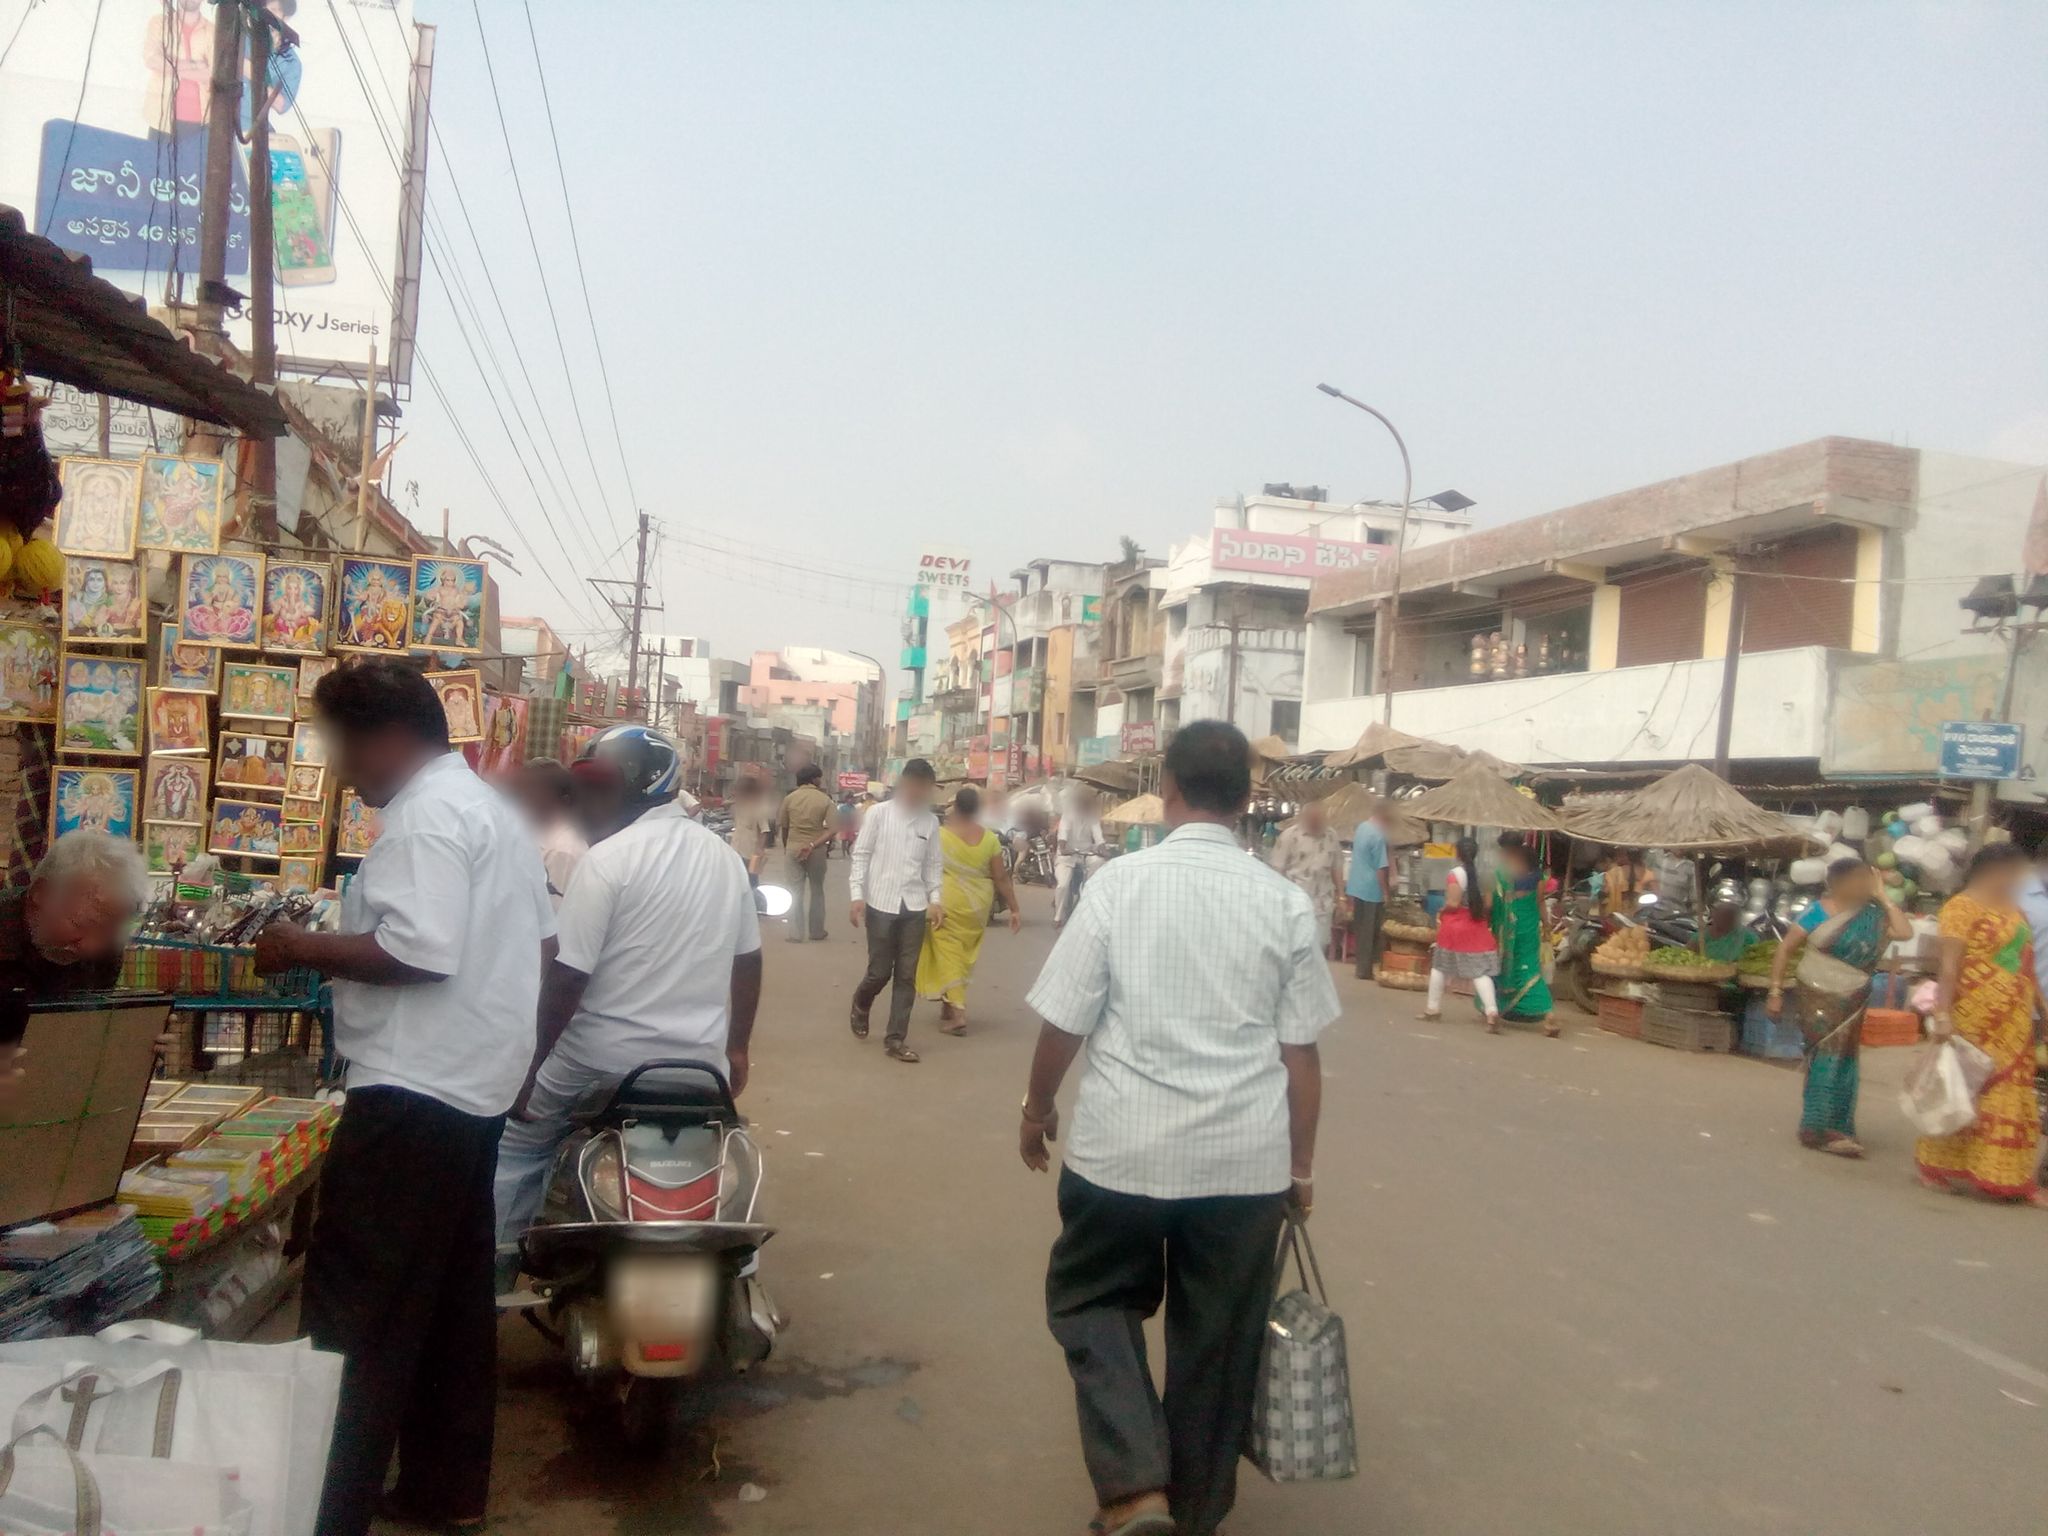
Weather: clear
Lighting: day
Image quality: good
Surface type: walking surface
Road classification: tertiary
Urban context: urban centre
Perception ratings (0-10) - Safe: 3.93, Lively: 3.52, Beautiful: 1.86, Boring: 5.32, Depressing: 3.12, Wealthy: 2.77